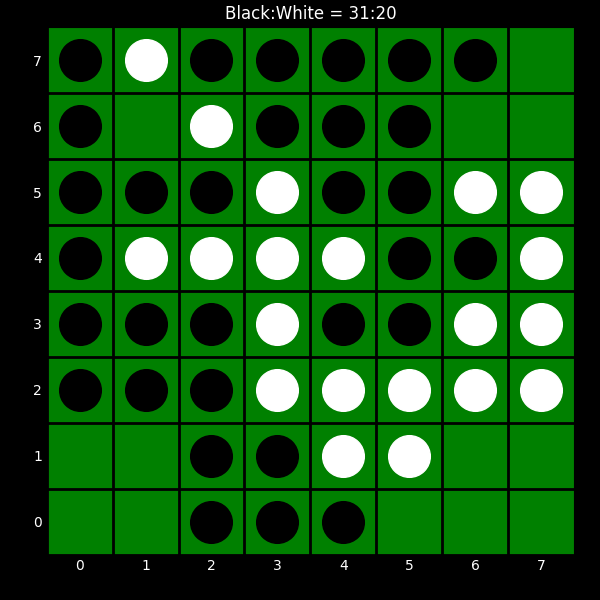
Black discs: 31
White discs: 20